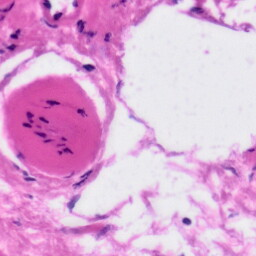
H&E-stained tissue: Tonsil